Chest X-ray. View position: AP
Patient age: 32
Patient sex: M
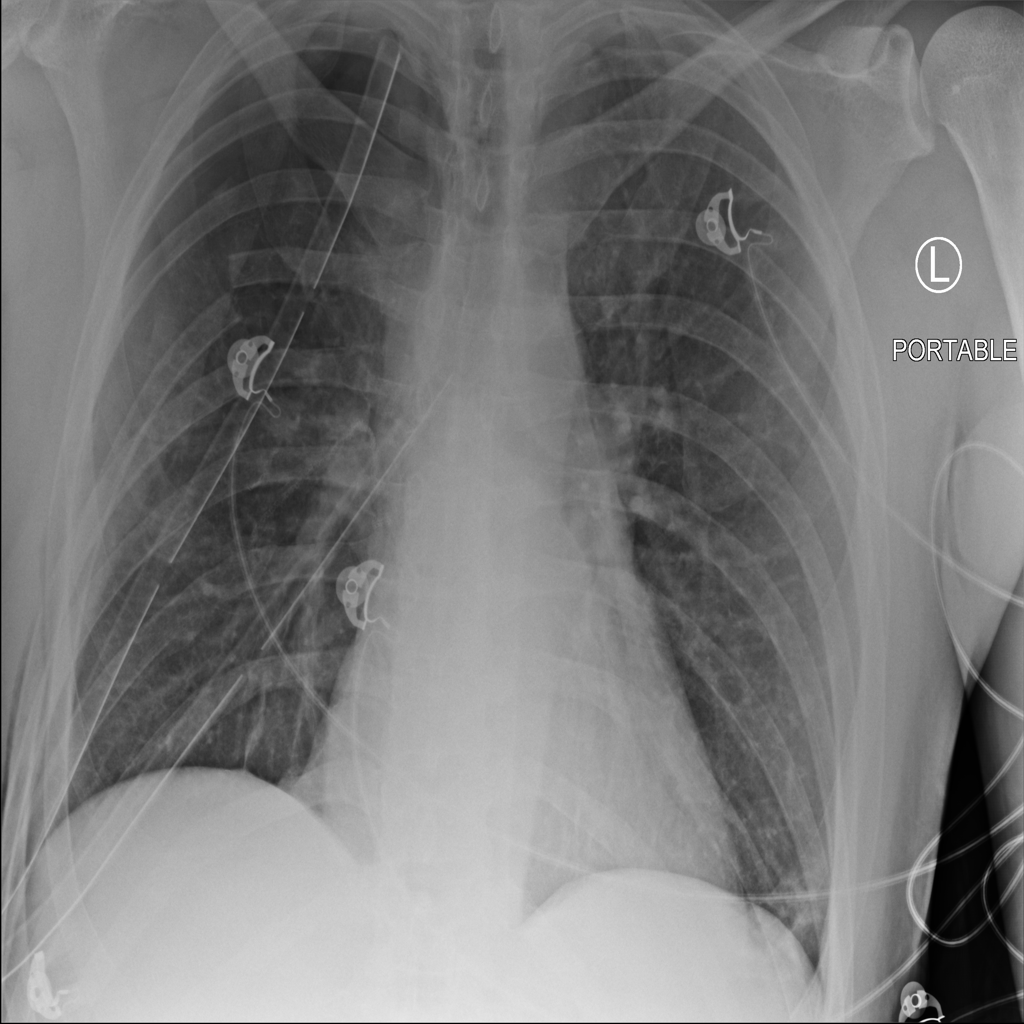
Finding: Pneumothorax